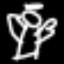
Label: angel